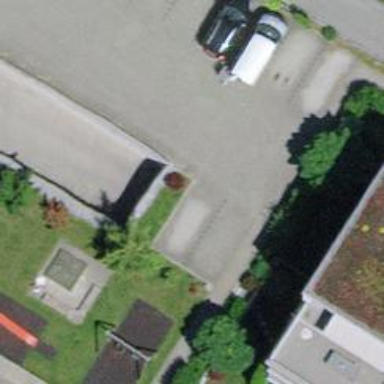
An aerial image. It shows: Parking entrance.